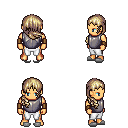
a pixel art fantasy rpg character, male body template, human, tanned skin, steel chest armor, white pants, white blonde right-swept hairstyle, leather bracers, white slippers, four views (front, back, left, right), 2x2 character sprite sheet, small pixel art, hard edges, no anti-aliasing